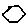
Label: hexagon